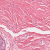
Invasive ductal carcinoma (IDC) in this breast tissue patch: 0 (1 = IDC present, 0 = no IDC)